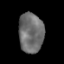
Tissue: lung
Cell type: Epithelial cells
Senescence score: 0.2049
Nuclear area (px): 964
Mean DAPI intensity: 110.692